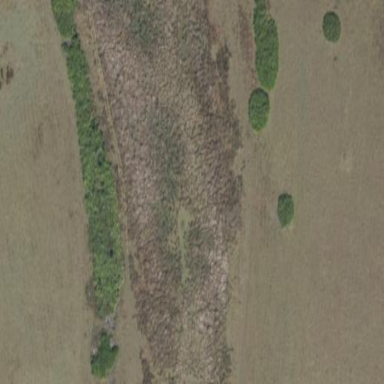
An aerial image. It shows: Marshy wetland area.